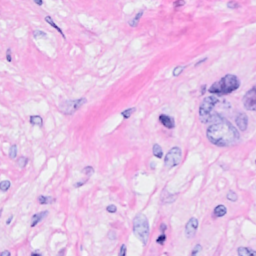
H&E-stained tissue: Breast